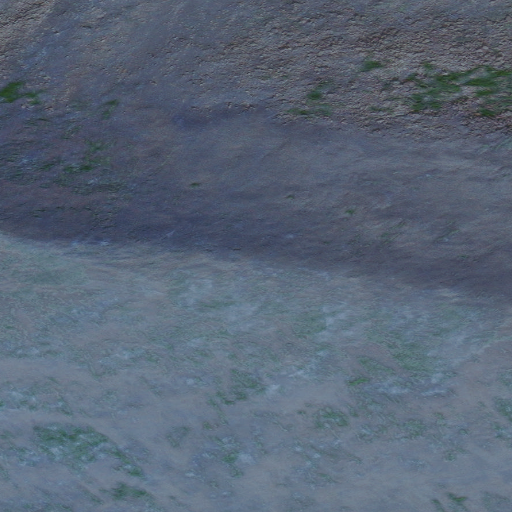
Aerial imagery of mountains in Alaska named Muklung Hills containing only unknown